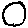
Label: circle